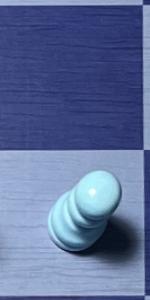
Label: Pawn_White